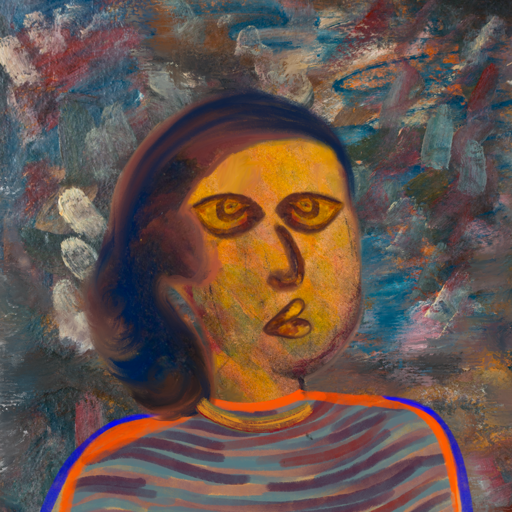
Background: Boggyland, Head And Neck Side: Gypsy_Mother, Face Side: Comrade, Bust: Experience, Hair Side: Mother_And_Son_Son, Head Accessory: Blank, Second Necklace: Blank, Necklace: Mother_And_Son_Son, Baby: Blank